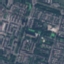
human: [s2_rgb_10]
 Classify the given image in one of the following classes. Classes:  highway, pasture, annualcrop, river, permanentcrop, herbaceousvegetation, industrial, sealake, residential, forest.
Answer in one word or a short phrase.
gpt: Residential